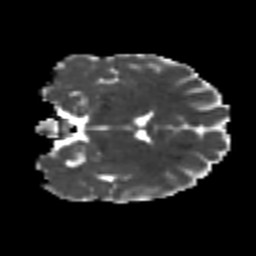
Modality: MD
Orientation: coronal
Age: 25
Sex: female
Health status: healthy
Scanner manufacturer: ge
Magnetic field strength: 3 T
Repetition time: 11 s
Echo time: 0.072 s